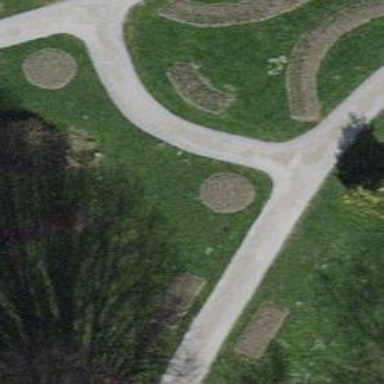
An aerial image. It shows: Compacted path road.